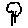
Label: tree